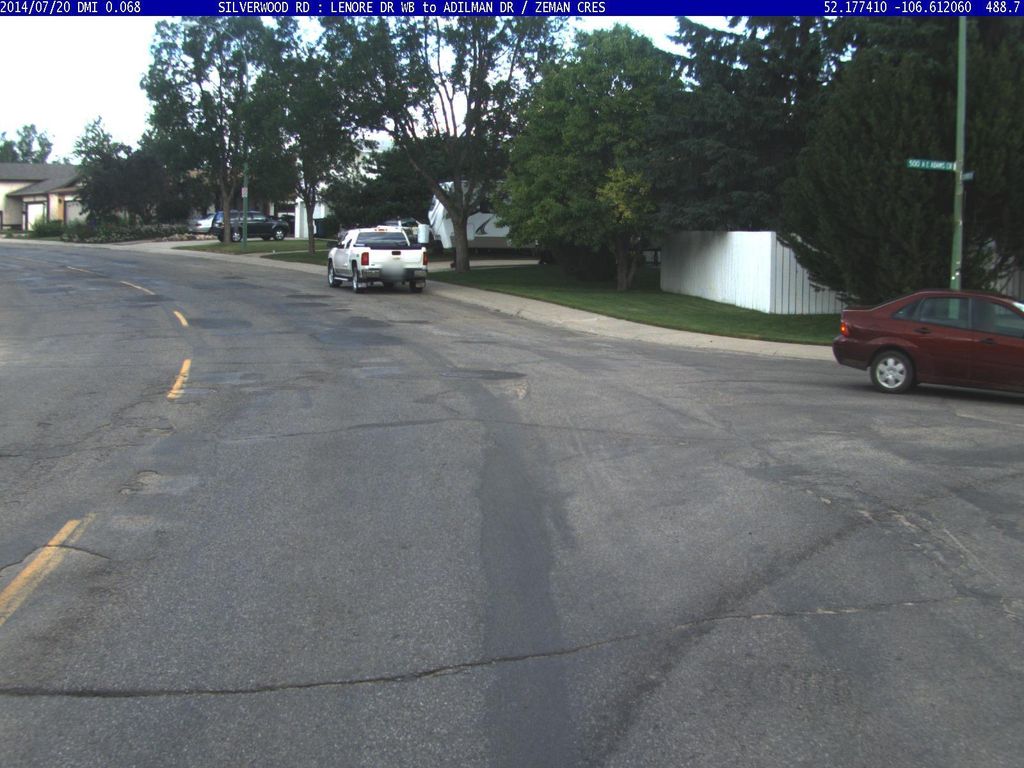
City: saskatoon